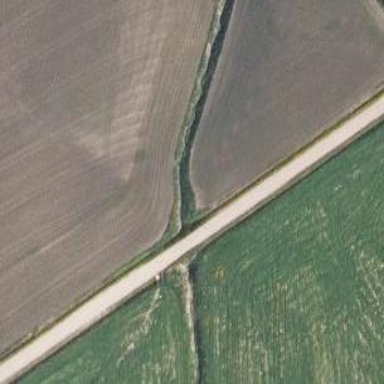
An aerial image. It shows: Culvert tunnel.